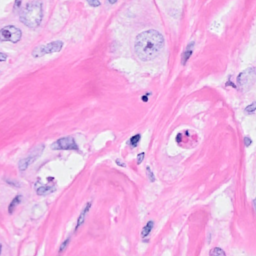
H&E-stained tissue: Breast